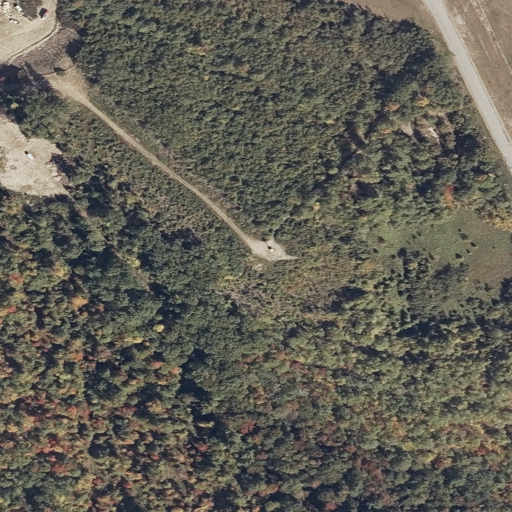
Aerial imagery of mountain in Maine named Lion Hill containing mixed forest, deciduous forest, grassland, woody wetlands, shrub, low intensity development, barren land, medium intensity development, open development, and evergreen forest